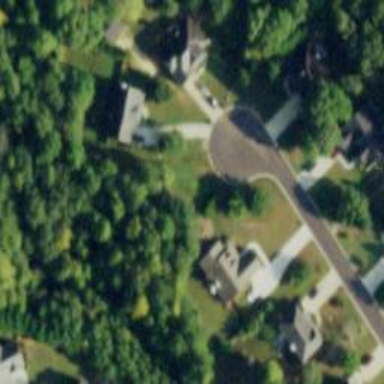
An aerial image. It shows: Turning circle on the road.